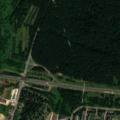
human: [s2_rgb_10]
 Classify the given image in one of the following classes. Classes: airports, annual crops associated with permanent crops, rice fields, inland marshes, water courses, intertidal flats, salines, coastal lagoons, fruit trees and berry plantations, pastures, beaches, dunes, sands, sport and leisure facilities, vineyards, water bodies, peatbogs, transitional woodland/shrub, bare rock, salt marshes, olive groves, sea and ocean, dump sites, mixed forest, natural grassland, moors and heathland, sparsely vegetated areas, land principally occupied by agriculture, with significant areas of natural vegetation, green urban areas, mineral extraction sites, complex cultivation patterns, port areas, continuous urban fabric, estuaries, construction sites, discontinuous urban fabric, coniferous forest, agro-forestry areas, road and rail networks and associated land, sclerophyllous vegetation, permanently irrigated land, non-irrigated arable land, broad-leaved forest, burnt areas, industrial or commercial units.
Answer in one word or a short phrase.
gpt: discontinuous urban fabric, road and rail networks and associated land, green urban areas, transitional woodland/shrub